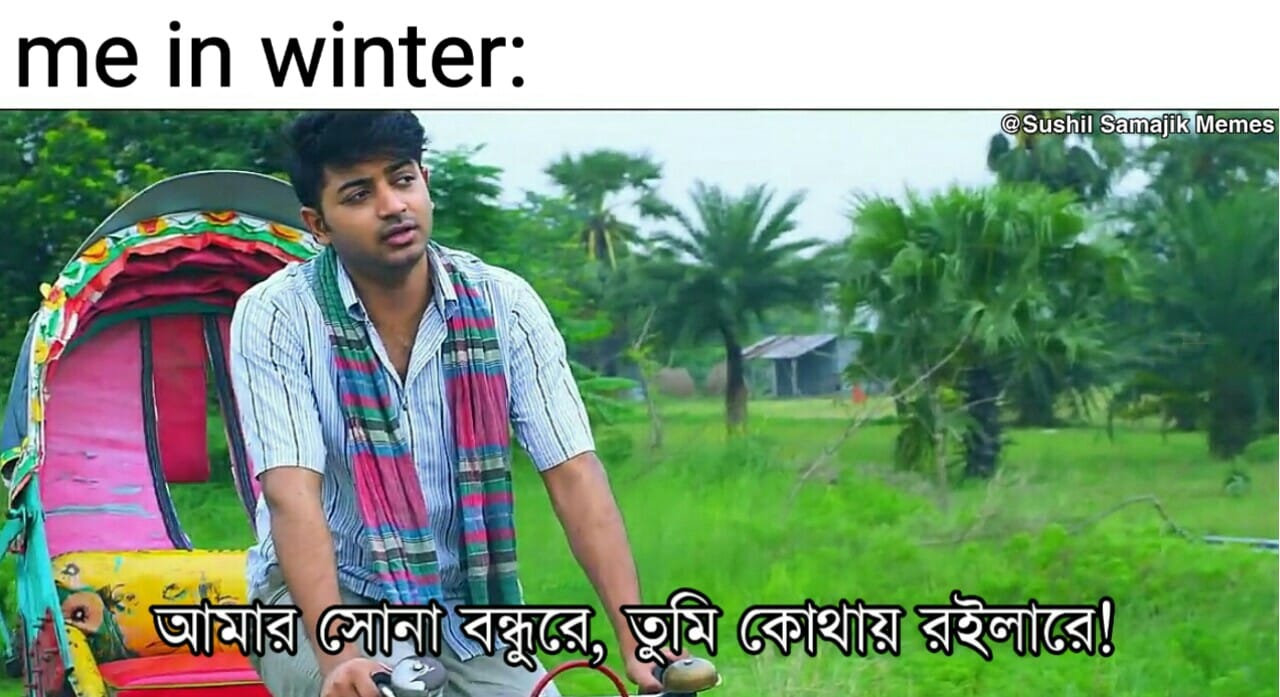
Caption: me in winter:    আমার সোনা বন্ধুরে , তুমি কোথায় রইলারে !
Label: non-hate